Question: This is currently what I have.

All the boxes are linear layouts. But I want the Star to be right aligned. I have added a TextView with " " just to make a little space but I will be removing this. If I change the TextView to fill_parent it causes the Star to go off to the right of the screen (as expected but I was hoping it would fill up everything inbetween itself and the star)
I can't think how to make the ImageView go to the right. The layout_grvaity is currently right but this hasn't changed anything.
Not very good with design ;)
TIA
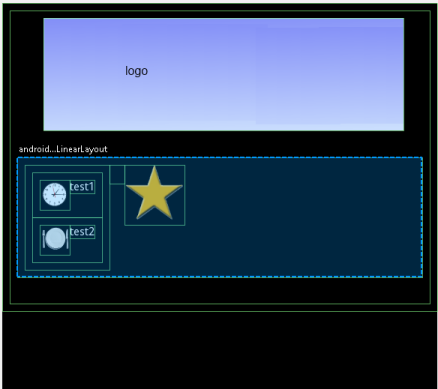
Answer: Better way is to use a 'relative layout' and then set 'android:alignParentRight="true"', otherwise you can try setting width of your view as 'fill_parent' and then set 'gravity' to "right".
Hope this helps!!